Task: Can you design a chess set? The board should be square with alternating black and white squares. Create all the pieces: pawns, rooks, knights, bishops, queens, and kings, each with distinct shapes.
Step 4839:
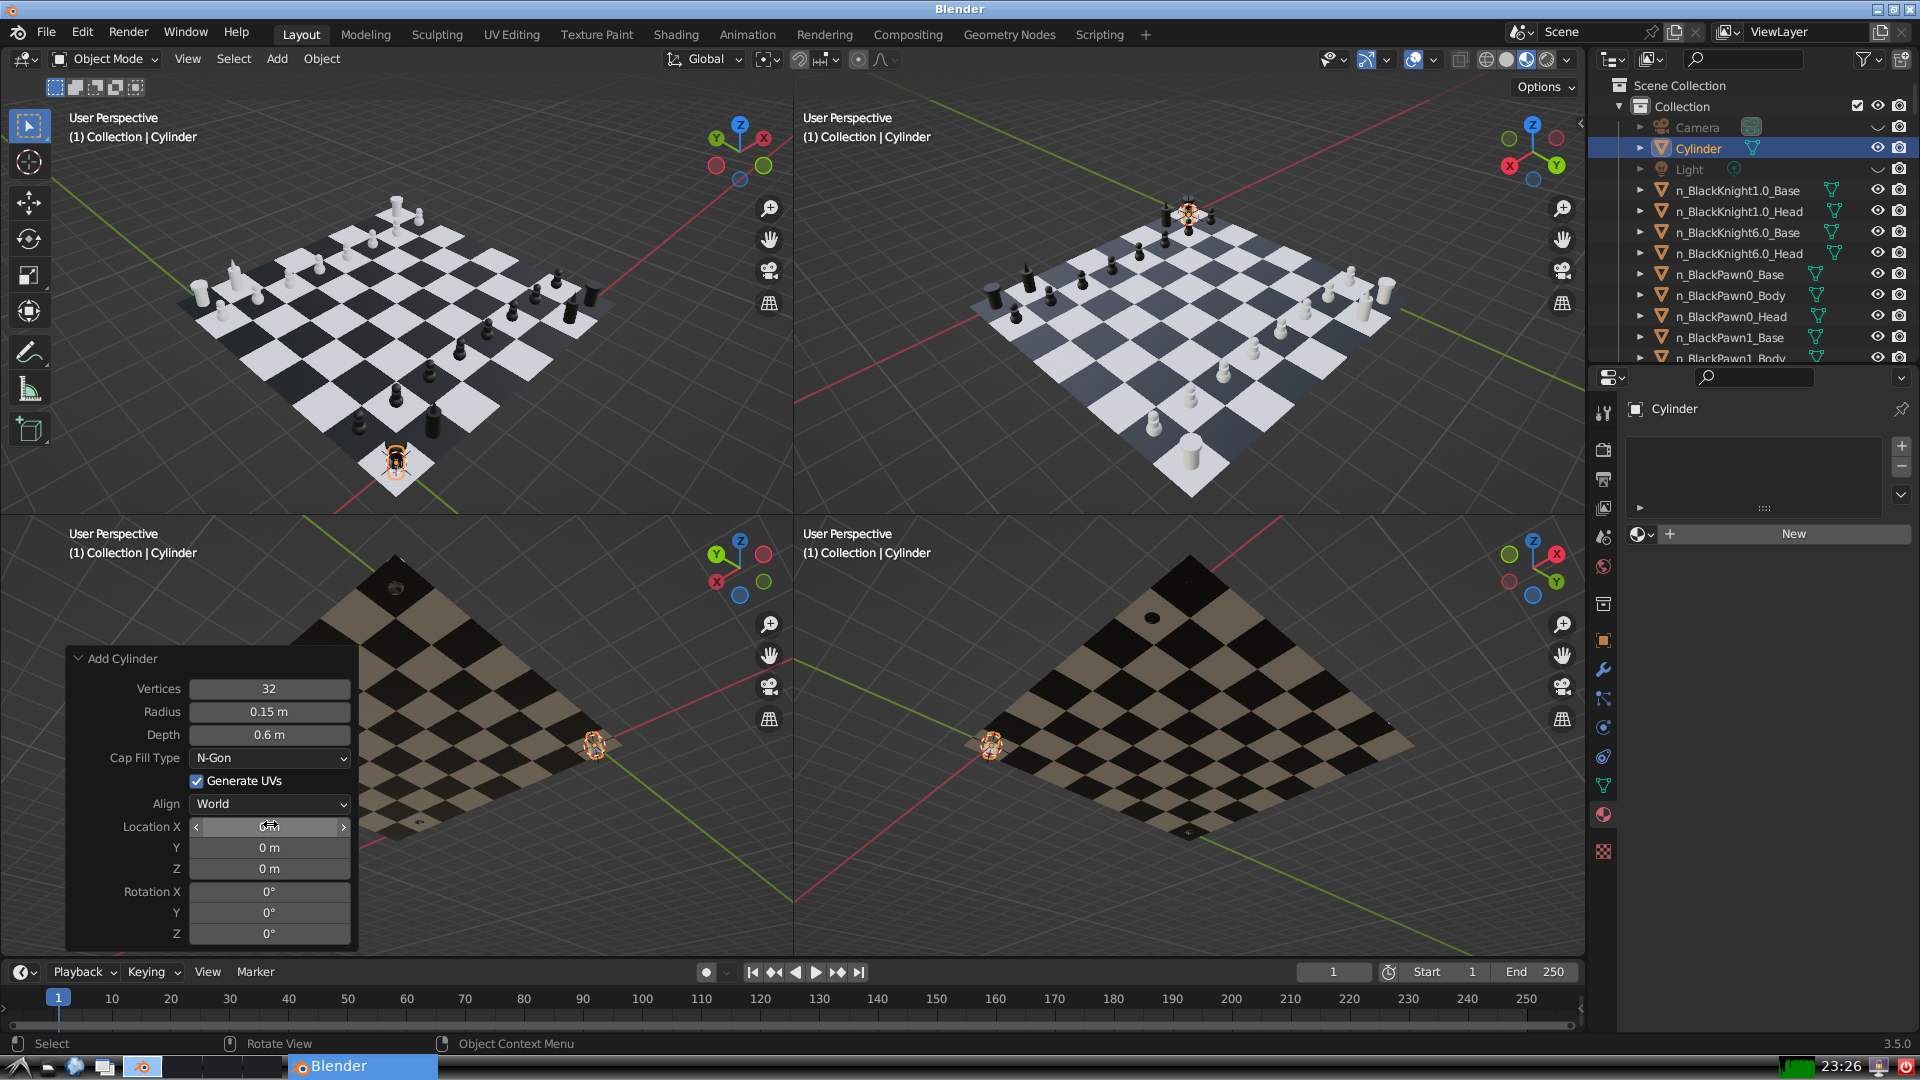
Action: click: no